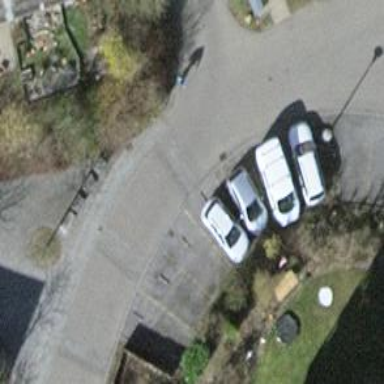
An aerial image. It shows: Paved parking aisle used as service road.